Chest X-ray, PA view. Patient: 70 years old, sex F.
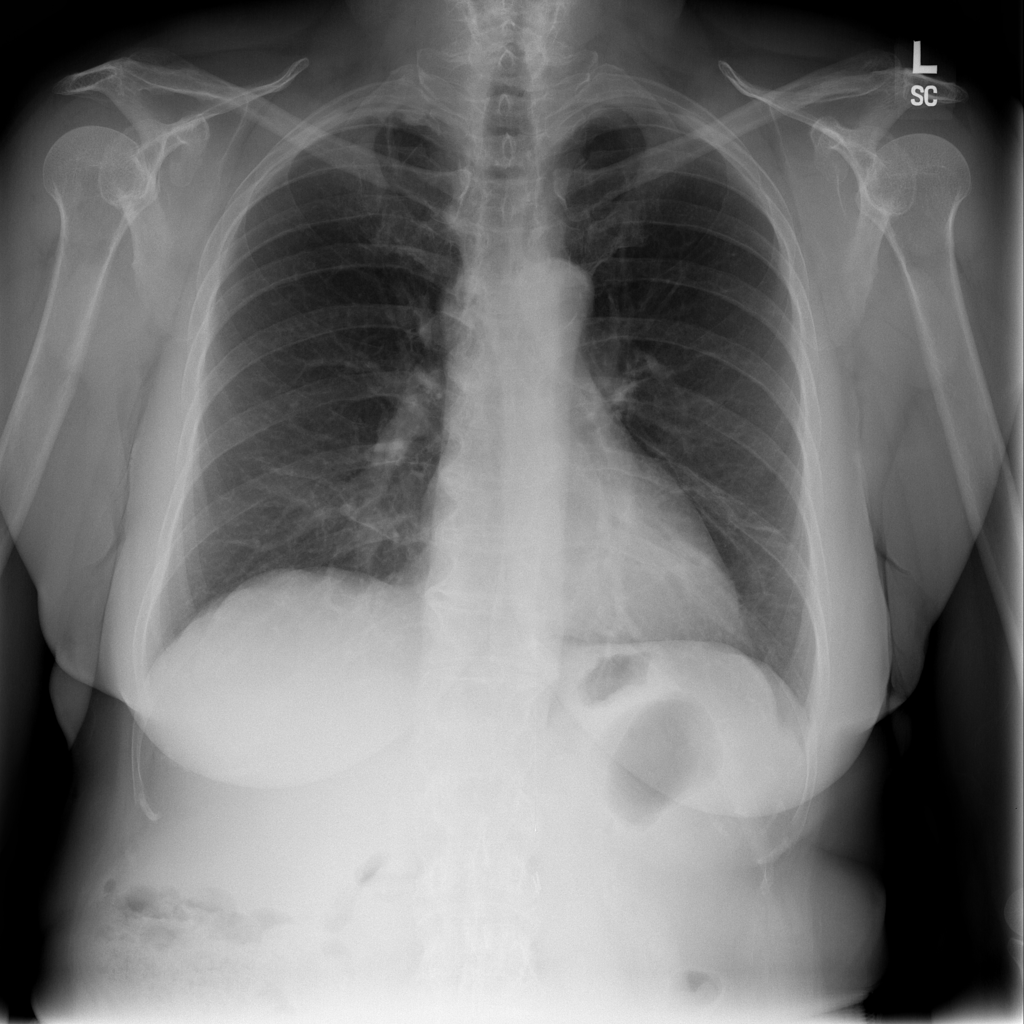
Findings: No Finding